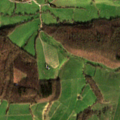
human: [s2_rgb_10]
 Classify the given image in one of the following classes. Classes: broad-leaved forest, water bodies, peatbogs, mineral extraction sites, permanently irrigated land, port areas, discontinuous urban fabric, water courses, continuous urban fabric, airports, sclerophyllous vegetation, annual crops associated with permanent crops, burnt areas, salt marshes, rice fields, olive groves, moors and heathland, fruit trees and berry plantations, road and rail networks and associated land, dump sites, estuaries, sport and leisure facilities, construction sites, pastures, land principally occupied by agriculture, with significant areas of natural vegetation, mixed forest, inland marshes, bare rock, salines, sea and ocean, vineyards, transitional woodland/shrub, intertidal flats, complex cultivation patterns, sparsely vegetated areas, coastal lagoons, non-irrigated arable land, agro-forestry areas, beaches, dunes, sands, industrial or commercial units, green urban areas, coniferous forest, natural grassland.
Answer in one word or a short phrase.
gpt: pastures, complex cultivation patterns, land principally occupied by agriculture, with significant areas of natural vegetation, broad-leaved forest